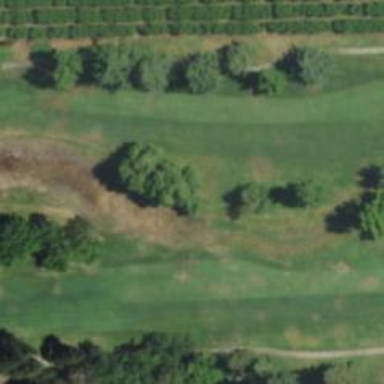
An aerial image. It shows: Water hazard in golf course. The hazard is natural water feature.